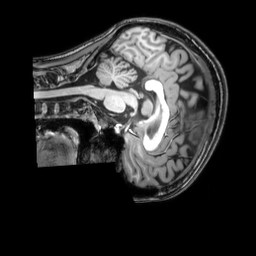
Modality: T1w
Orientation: sagittal
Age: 26
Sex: female
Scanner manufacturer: philips
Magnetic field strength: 3 T
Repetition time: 0.008113 s
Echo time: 0.003709 s